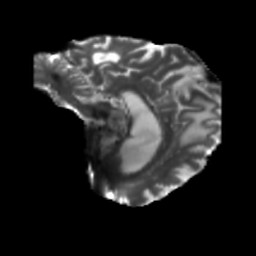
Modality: T2w
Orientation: sagittal
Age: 68
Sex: male
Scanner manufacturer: siemens
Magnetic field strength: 3 T
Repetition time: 5.47 s
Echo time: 0.0854 s